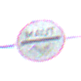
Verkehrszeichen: MautflichtigeStrecke
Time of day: MorningAfternoon
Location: Outdoor (Nature)
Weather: PartlyCloudy
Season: Autumn
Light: Natural